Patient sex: F
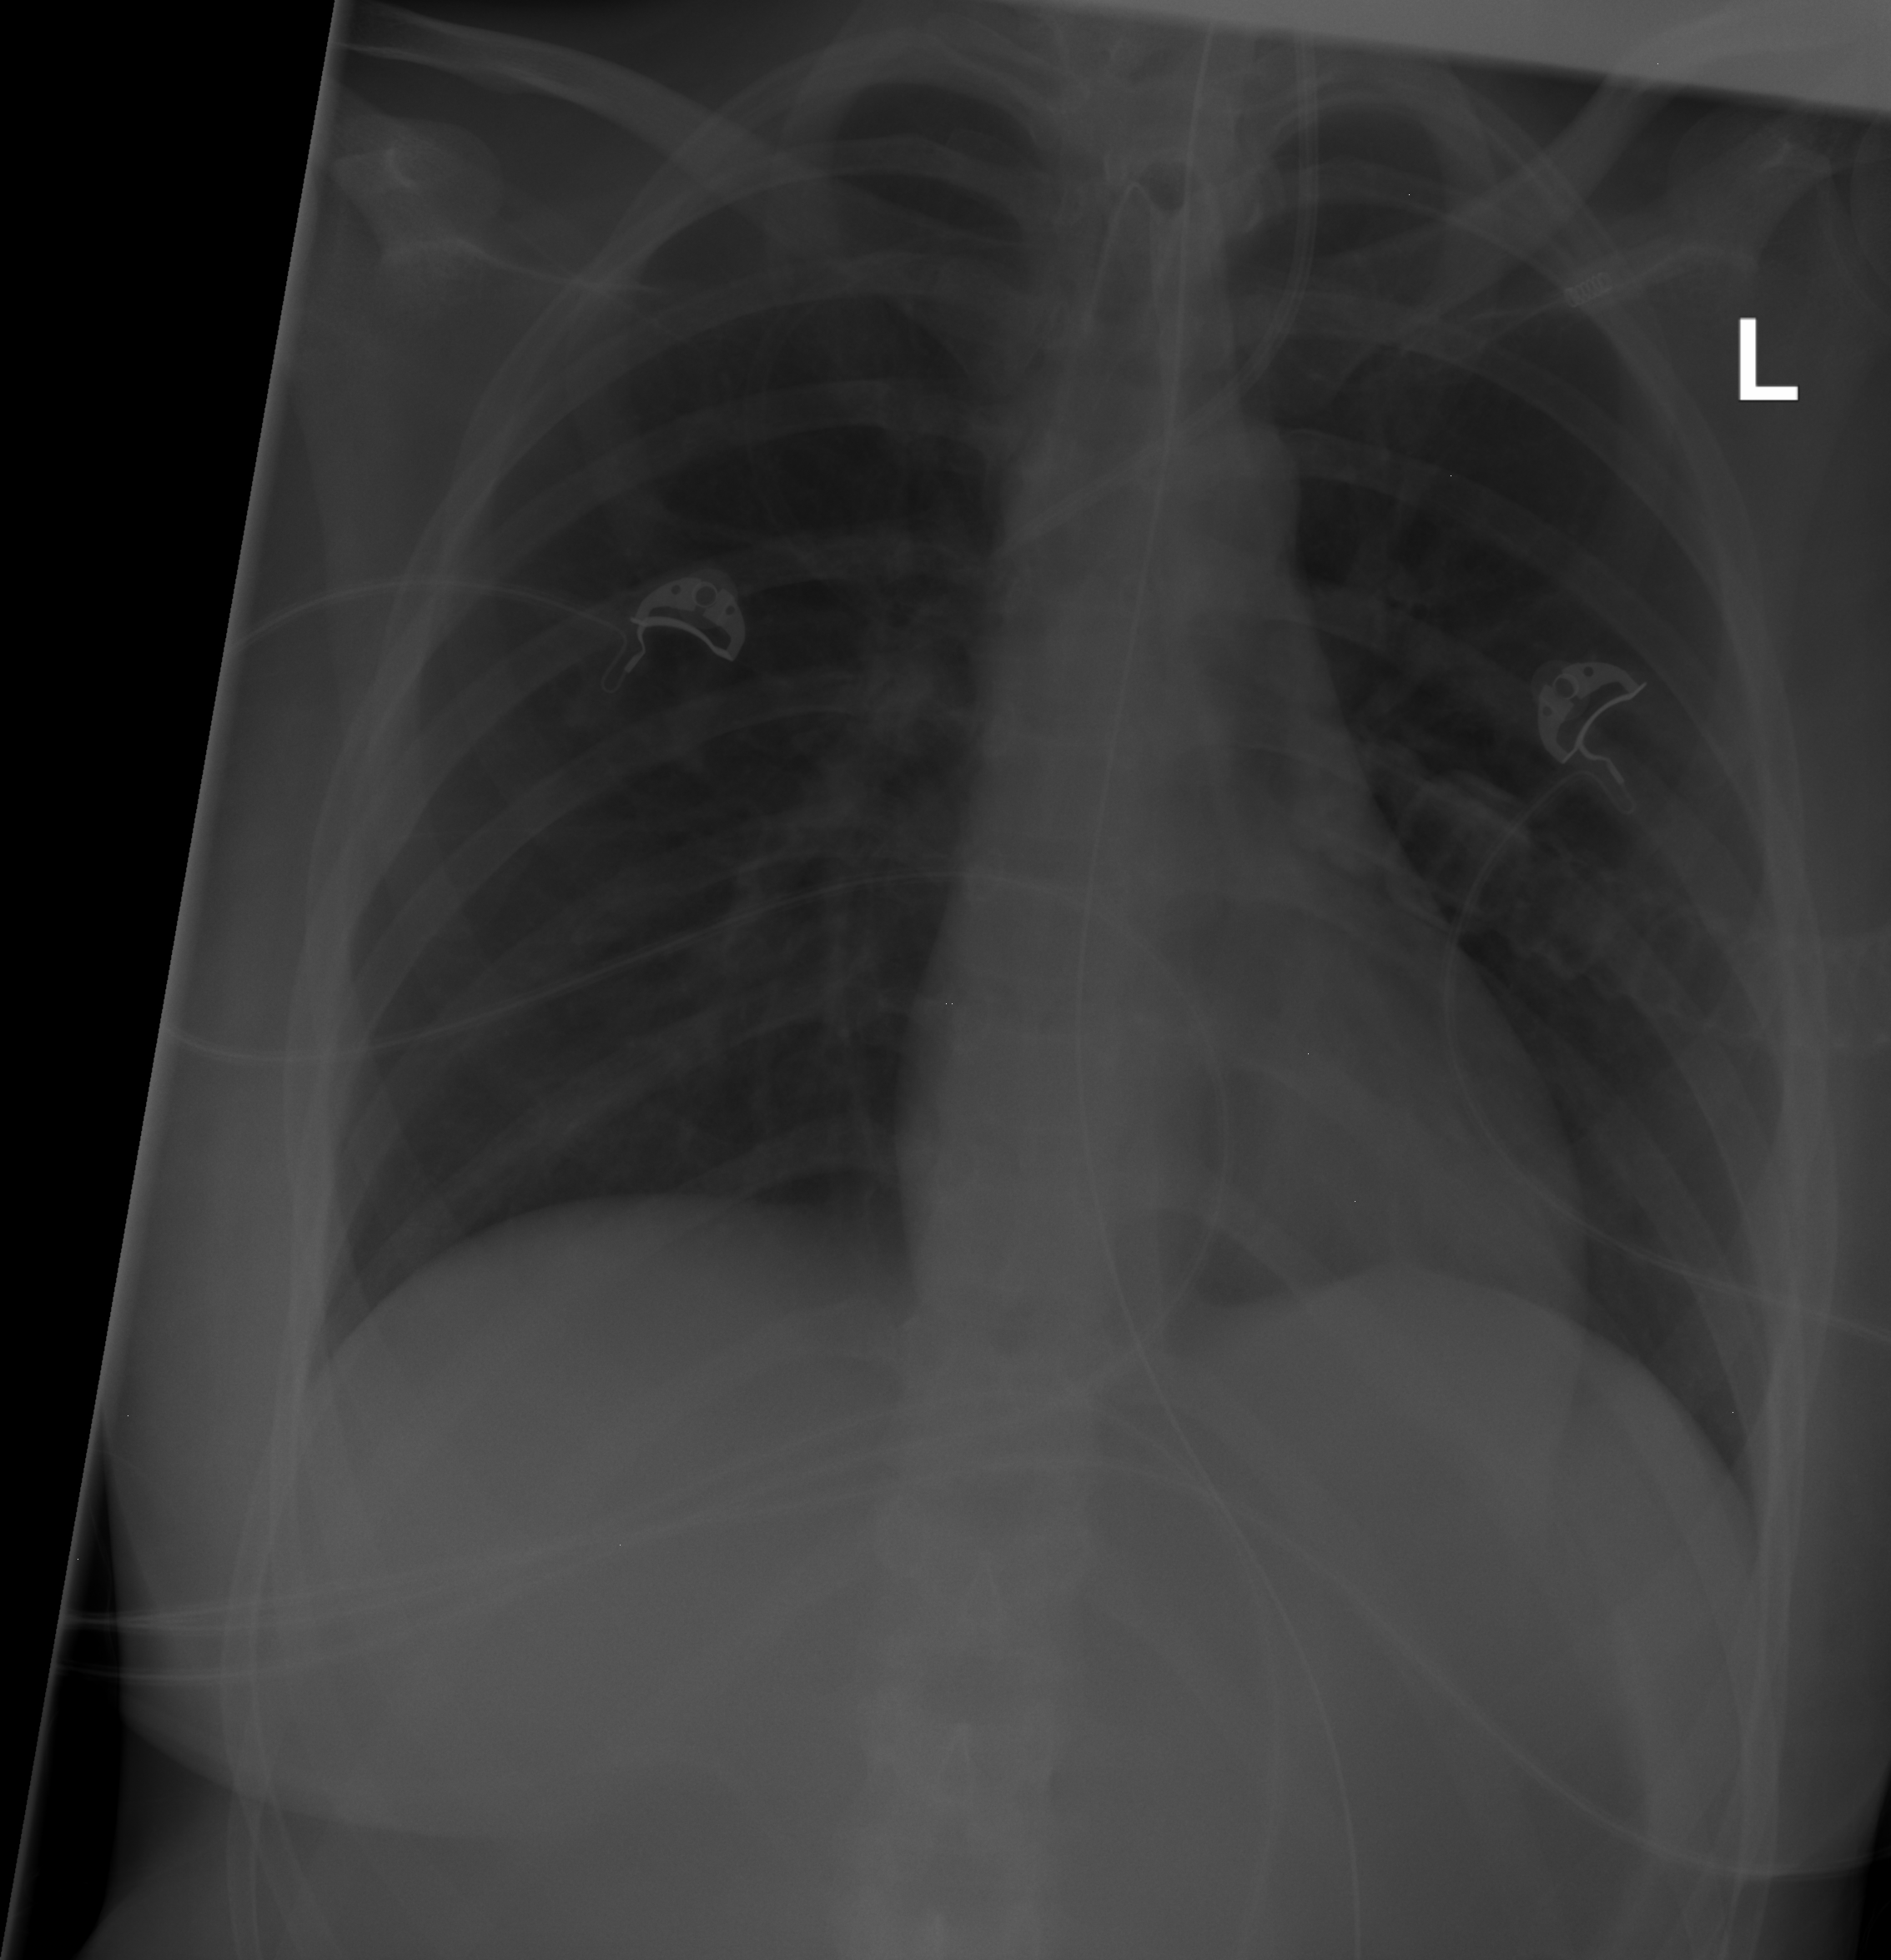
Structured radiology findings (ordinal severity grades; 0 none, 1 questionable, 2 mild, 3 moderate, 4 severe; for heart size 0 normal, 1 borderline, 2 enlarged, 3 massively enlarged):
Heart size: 0
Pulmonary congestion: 0
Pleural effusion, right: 0
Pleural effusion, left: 0
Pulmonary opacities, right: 0
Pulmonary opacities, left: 0
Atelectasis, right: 0
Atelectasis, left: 2